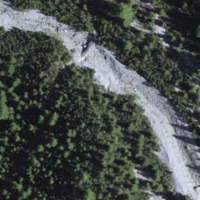
EUNIS habitat code: 43
Species observed at this site:
Epipactis atrorubens